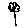
Label: flower